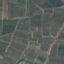
Label: PermanentCrop